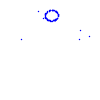
Particle: proton